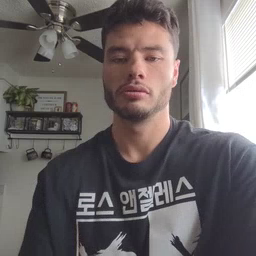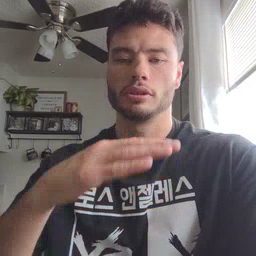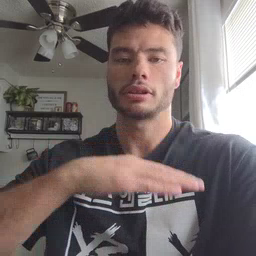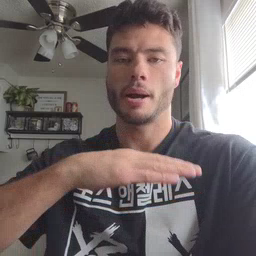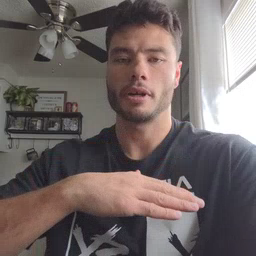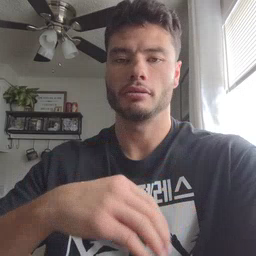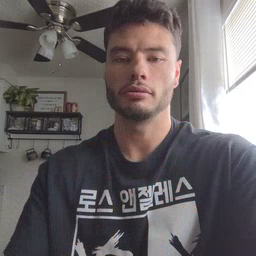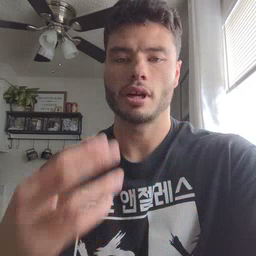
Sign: table